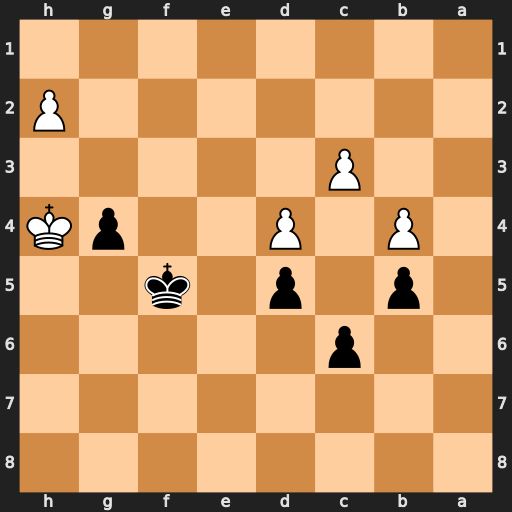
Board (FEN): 8/8/2p5/1p1p1k2/1P1P2pK/2P5/7P/8
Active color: b
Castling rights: -
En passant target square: -
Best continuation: Kf4 Kh5 g3 hxg3+ Kxg3